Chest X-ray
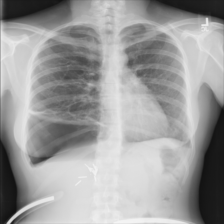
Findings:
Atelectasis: negative
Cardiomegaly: negative
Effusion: negative
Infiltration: negative
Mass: negative
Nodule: negative
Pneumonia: negative
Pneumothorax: positive
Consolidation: negative
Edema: negative
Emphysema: negative
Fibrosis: negative
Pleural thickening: negative
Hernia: negative